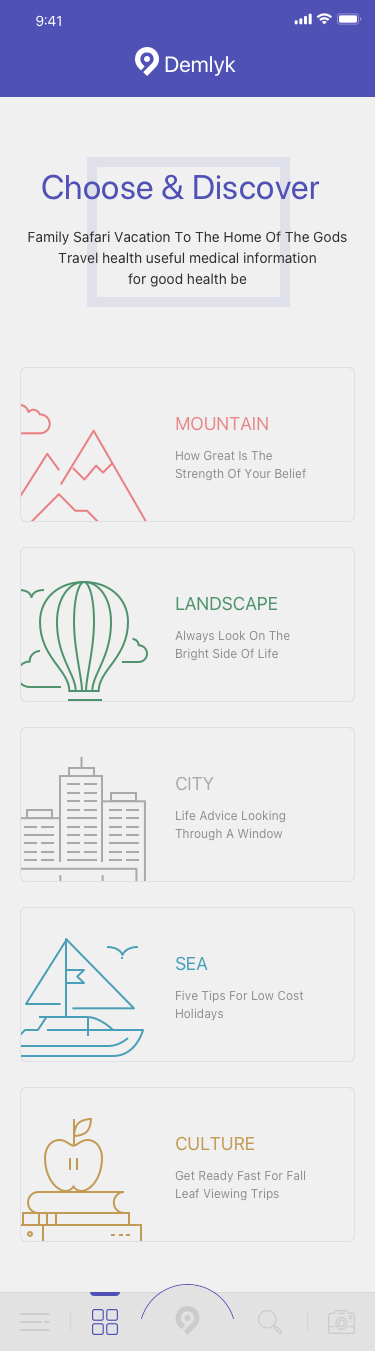
Text in this UI design:
Demlyk
CITY
Life Advice Looking Through A Window
SEA
Five Tips For Low Cost Holidays
CULTURE
Get Ready Fast For Fall Leaf Viewing Trips
LANDSCAPE
Always Look On The Bright Side Of Life
MOUNTAIN
How Great Is The Strength Of Your Belief
Choose & Discover
Family Safari Vacation To The Home Of The Gods Travel health useful medical information for good health be